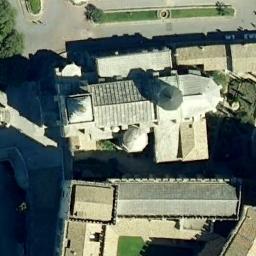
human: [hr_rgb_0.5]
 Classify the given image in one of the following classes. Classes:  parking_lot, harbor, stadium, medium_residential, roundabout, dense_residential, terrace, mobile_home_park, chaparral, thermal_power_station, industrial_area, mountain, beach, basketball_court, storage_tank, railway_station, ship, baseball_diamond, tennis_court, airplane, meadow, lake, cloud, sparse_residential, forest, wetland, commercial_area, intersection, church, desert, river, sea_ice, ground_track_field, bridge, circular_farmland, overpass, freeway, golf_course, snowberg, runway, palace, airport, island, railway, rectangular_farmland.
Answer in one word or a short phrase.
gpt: palace